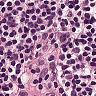
Metastatic tissue present: no